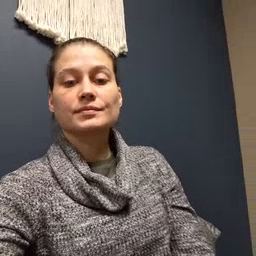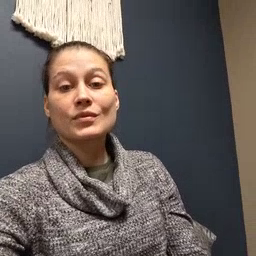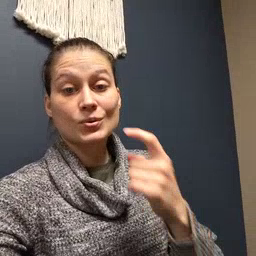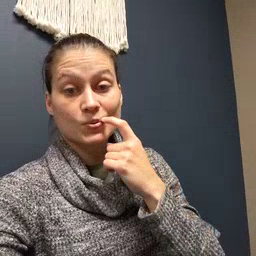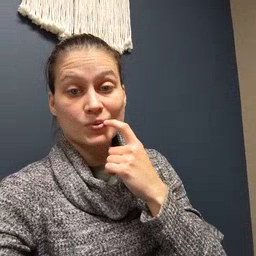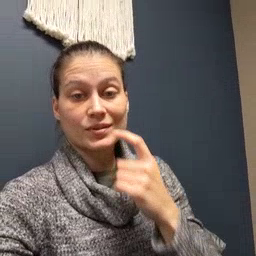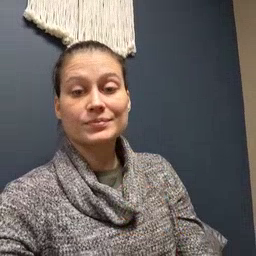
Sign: tooth